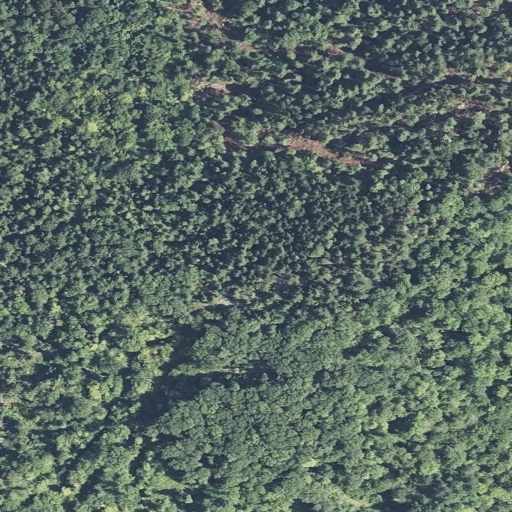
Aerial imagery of mountain in Maine named Davis Mountain containing evergreen forest, deciduous forest, mixed forest, and shrub